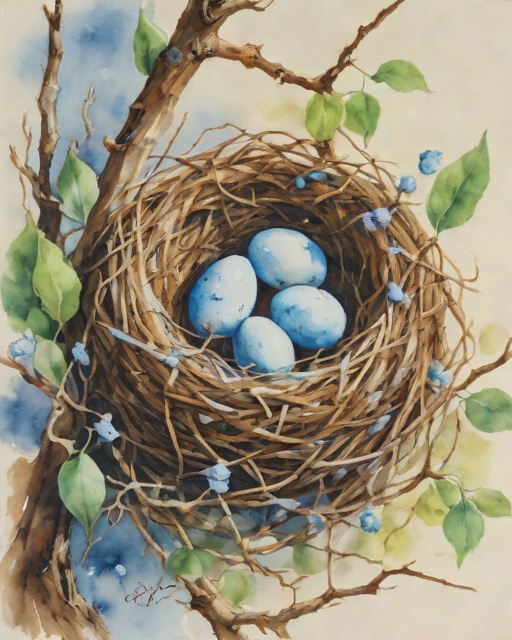
Category: New Baby